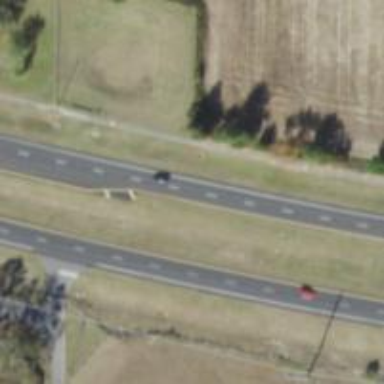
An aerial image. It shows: Asphalt road designated as trunk highway.